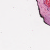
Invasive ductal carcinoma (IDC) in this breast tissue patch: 0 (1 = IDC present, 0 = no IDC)